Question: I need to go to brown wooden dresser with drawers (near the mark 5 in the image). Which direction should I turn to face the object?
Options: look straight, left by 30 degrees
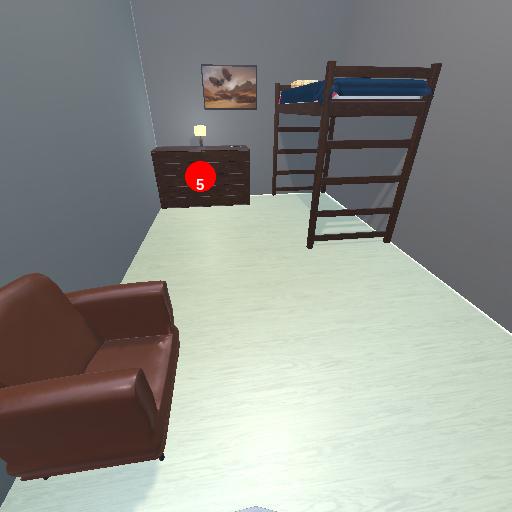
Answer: look straight